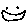
Label: smiley face